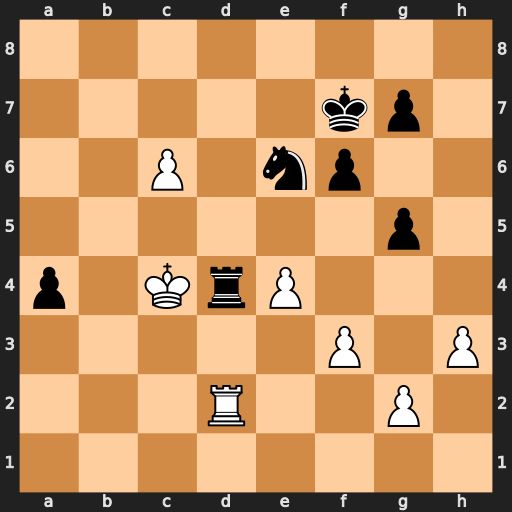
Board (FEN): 8/5kp1/2P1np2/6p1/p1KrP3/5P1P/3R2P1/8
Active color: w
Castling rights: -
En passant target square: -
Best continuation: Rxd4 Nxd4 c7